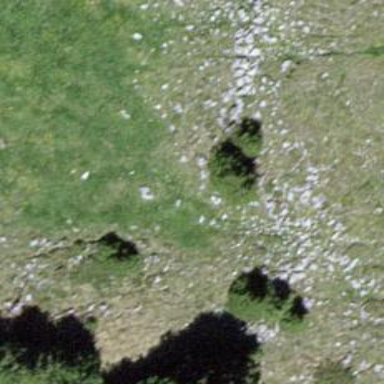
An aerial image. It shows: Needle-leaved tree in nature.